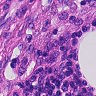
Metastatic tissue present: no